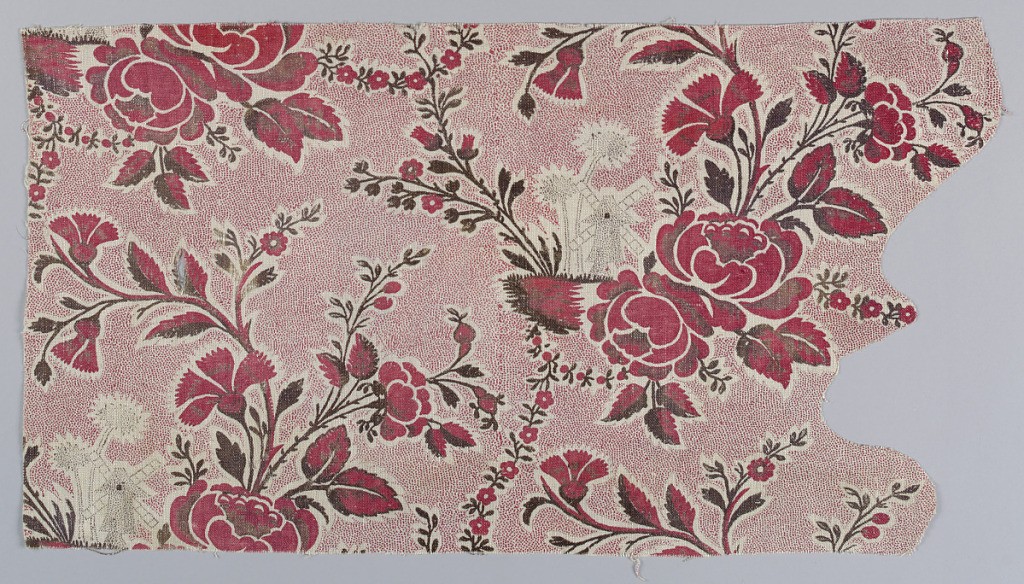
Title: Textile
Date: ca. 1760
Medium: linen warp, cotton weft Technique: block printed on plain weave
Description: Handblocked textile in an incomplete floral pattern in madder colors of red and brown of floral sprays. Elaborate picotage background in red, and in sepia, a picotage design of windmill and flowers.